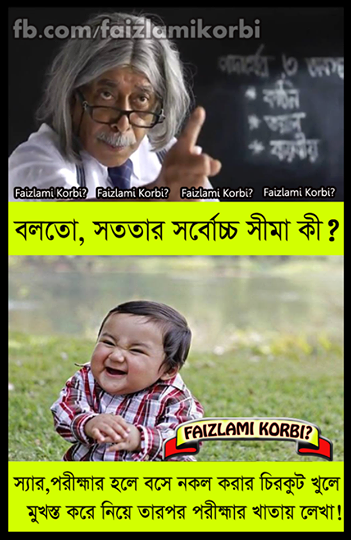
Text: বলতো সততার সর্বোচ্চ সীমা কি? স্যার, পরীক্ষার হলে বসে নকল করার চিরকুট খুলে মুখস্ত করে নিয়ে তারপর পরীক্ষার খাতায় লেখা!
Label: Non Hate